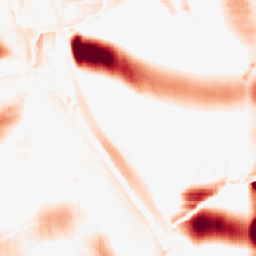
Category: morphological
Decomposition family: rolling_ball
Decomposition parameters: radius: 25
Upsampling method: area
Upsampling parameters: scale: 4
Upsampling scale: 4